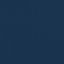
Land use / land cover class: SeaLake